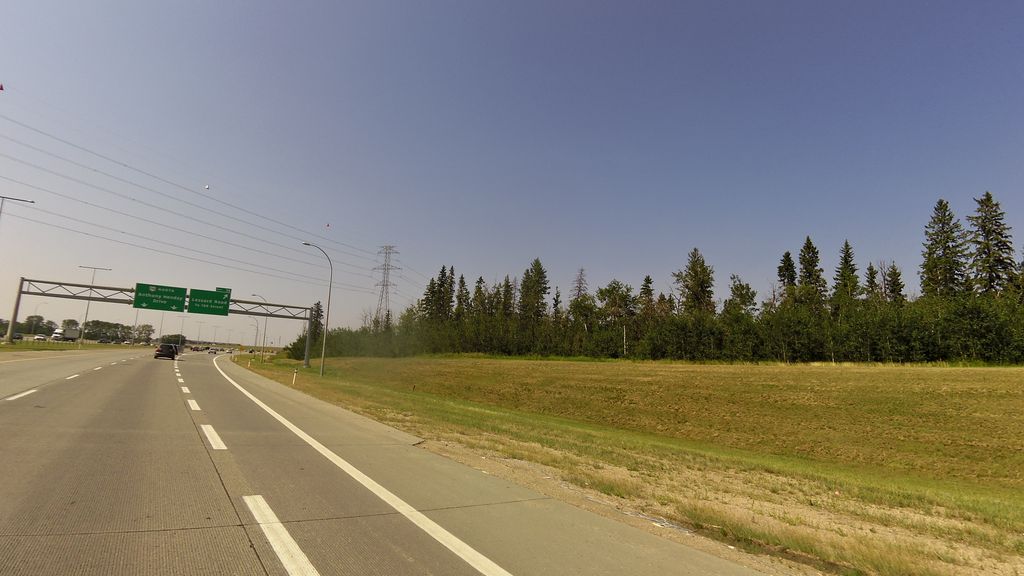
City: edmonton